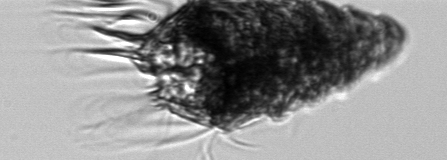
Label: Laboea_strobila